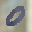
Label: 0